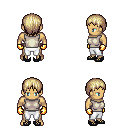
a pixel art fantasy rpg character, male body template, human, tanned skin, white sleeveless shirt, white pants, white blonde plain hairstyle, gold gloves, ghillies, four views (front, back, left, right), 2x2 character sprite sheet, small pixel art, hard edges, no anti-aliasing